Field crop: tomato
Growth stage: 1
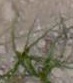
Species: cyperus